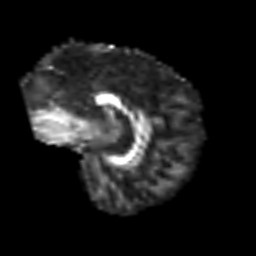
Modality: FA
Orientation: sagittal
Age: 42
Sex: male
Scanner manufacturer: siemens
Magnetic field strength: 3 T
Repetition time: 3.2 s
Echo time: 0.081 s